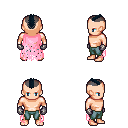
a pixel art fantasy rpg character, male body template, human, light skin, pink tattered cape, teal pants, raven short mohawk hairstyle, metal gloves, four views (front, back, left, right), 2x2 character sprite sheet, small pixel art, hard edges, no anti-aliasing